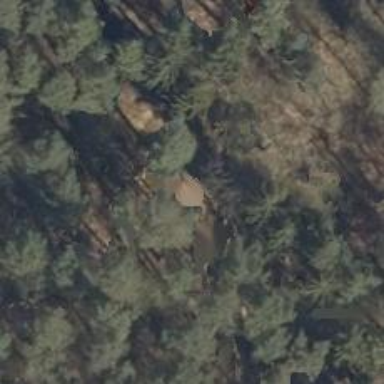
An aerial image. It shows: Shelter that serves as hunting stand.